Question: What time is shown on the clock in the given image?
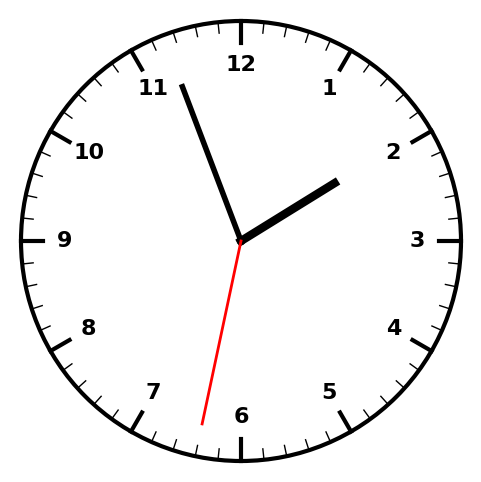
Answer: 01:56:32